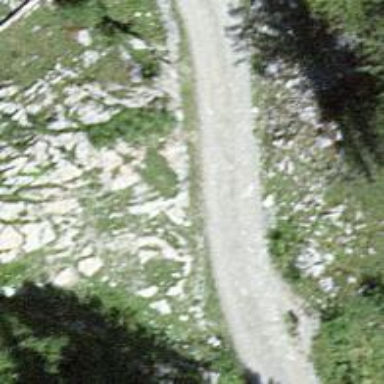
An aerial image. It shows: Pebblestone track with grade2 quality.